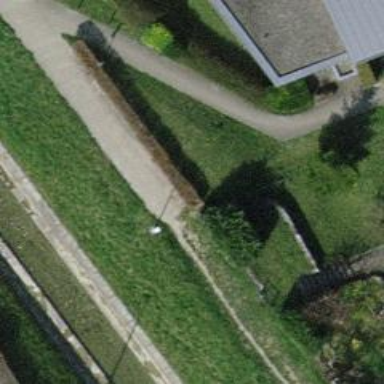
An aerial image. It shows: Hedge barrier.